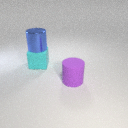
large purple rubber cylinder to the right of large cyan rubber cube